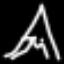
Label: The Eiffel Tower